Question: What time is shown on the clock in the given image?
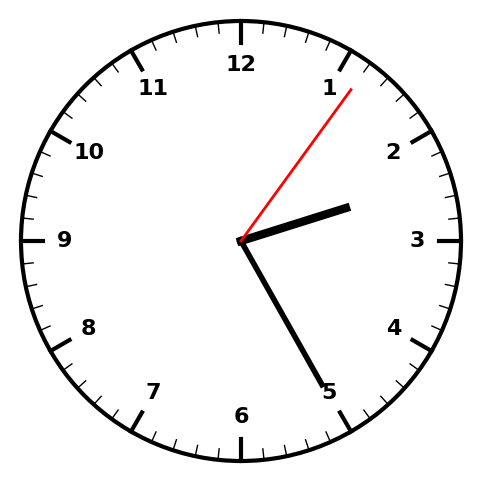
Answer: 02:25:06